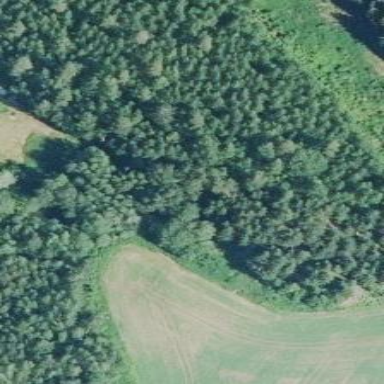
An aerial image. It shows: Forest area.